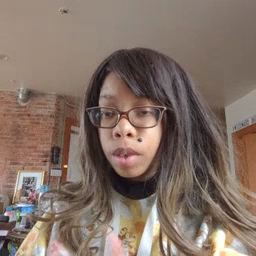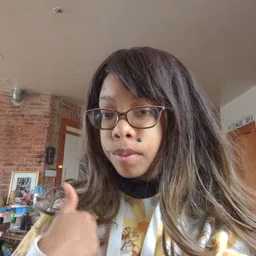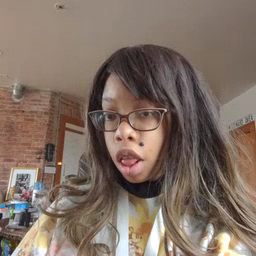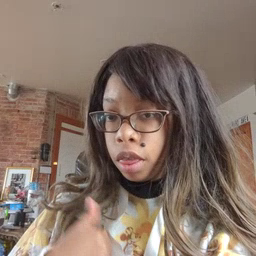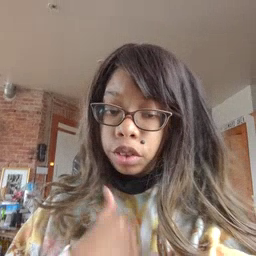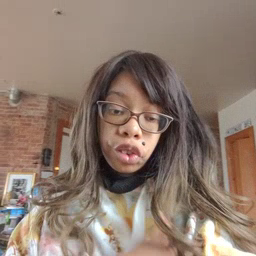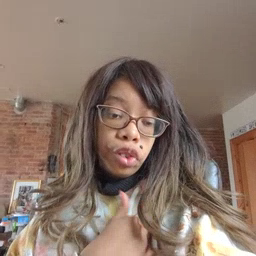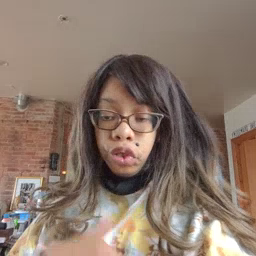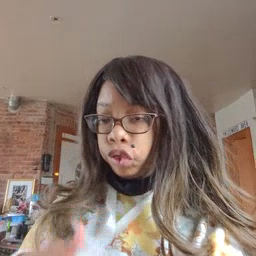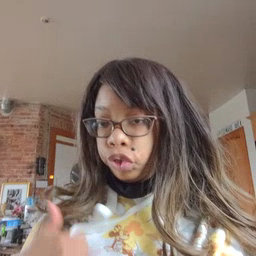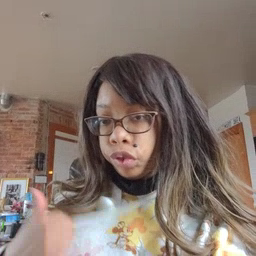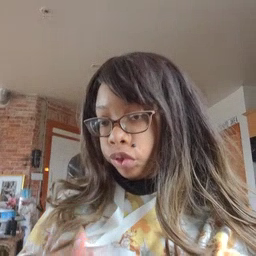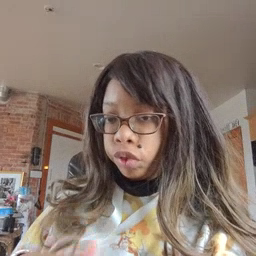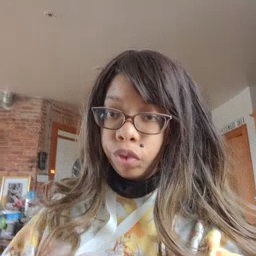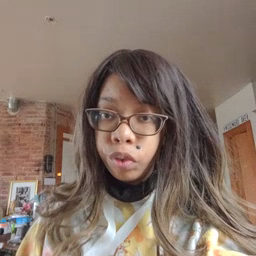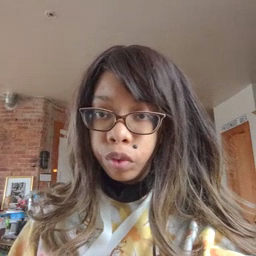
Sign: bath